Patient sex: F
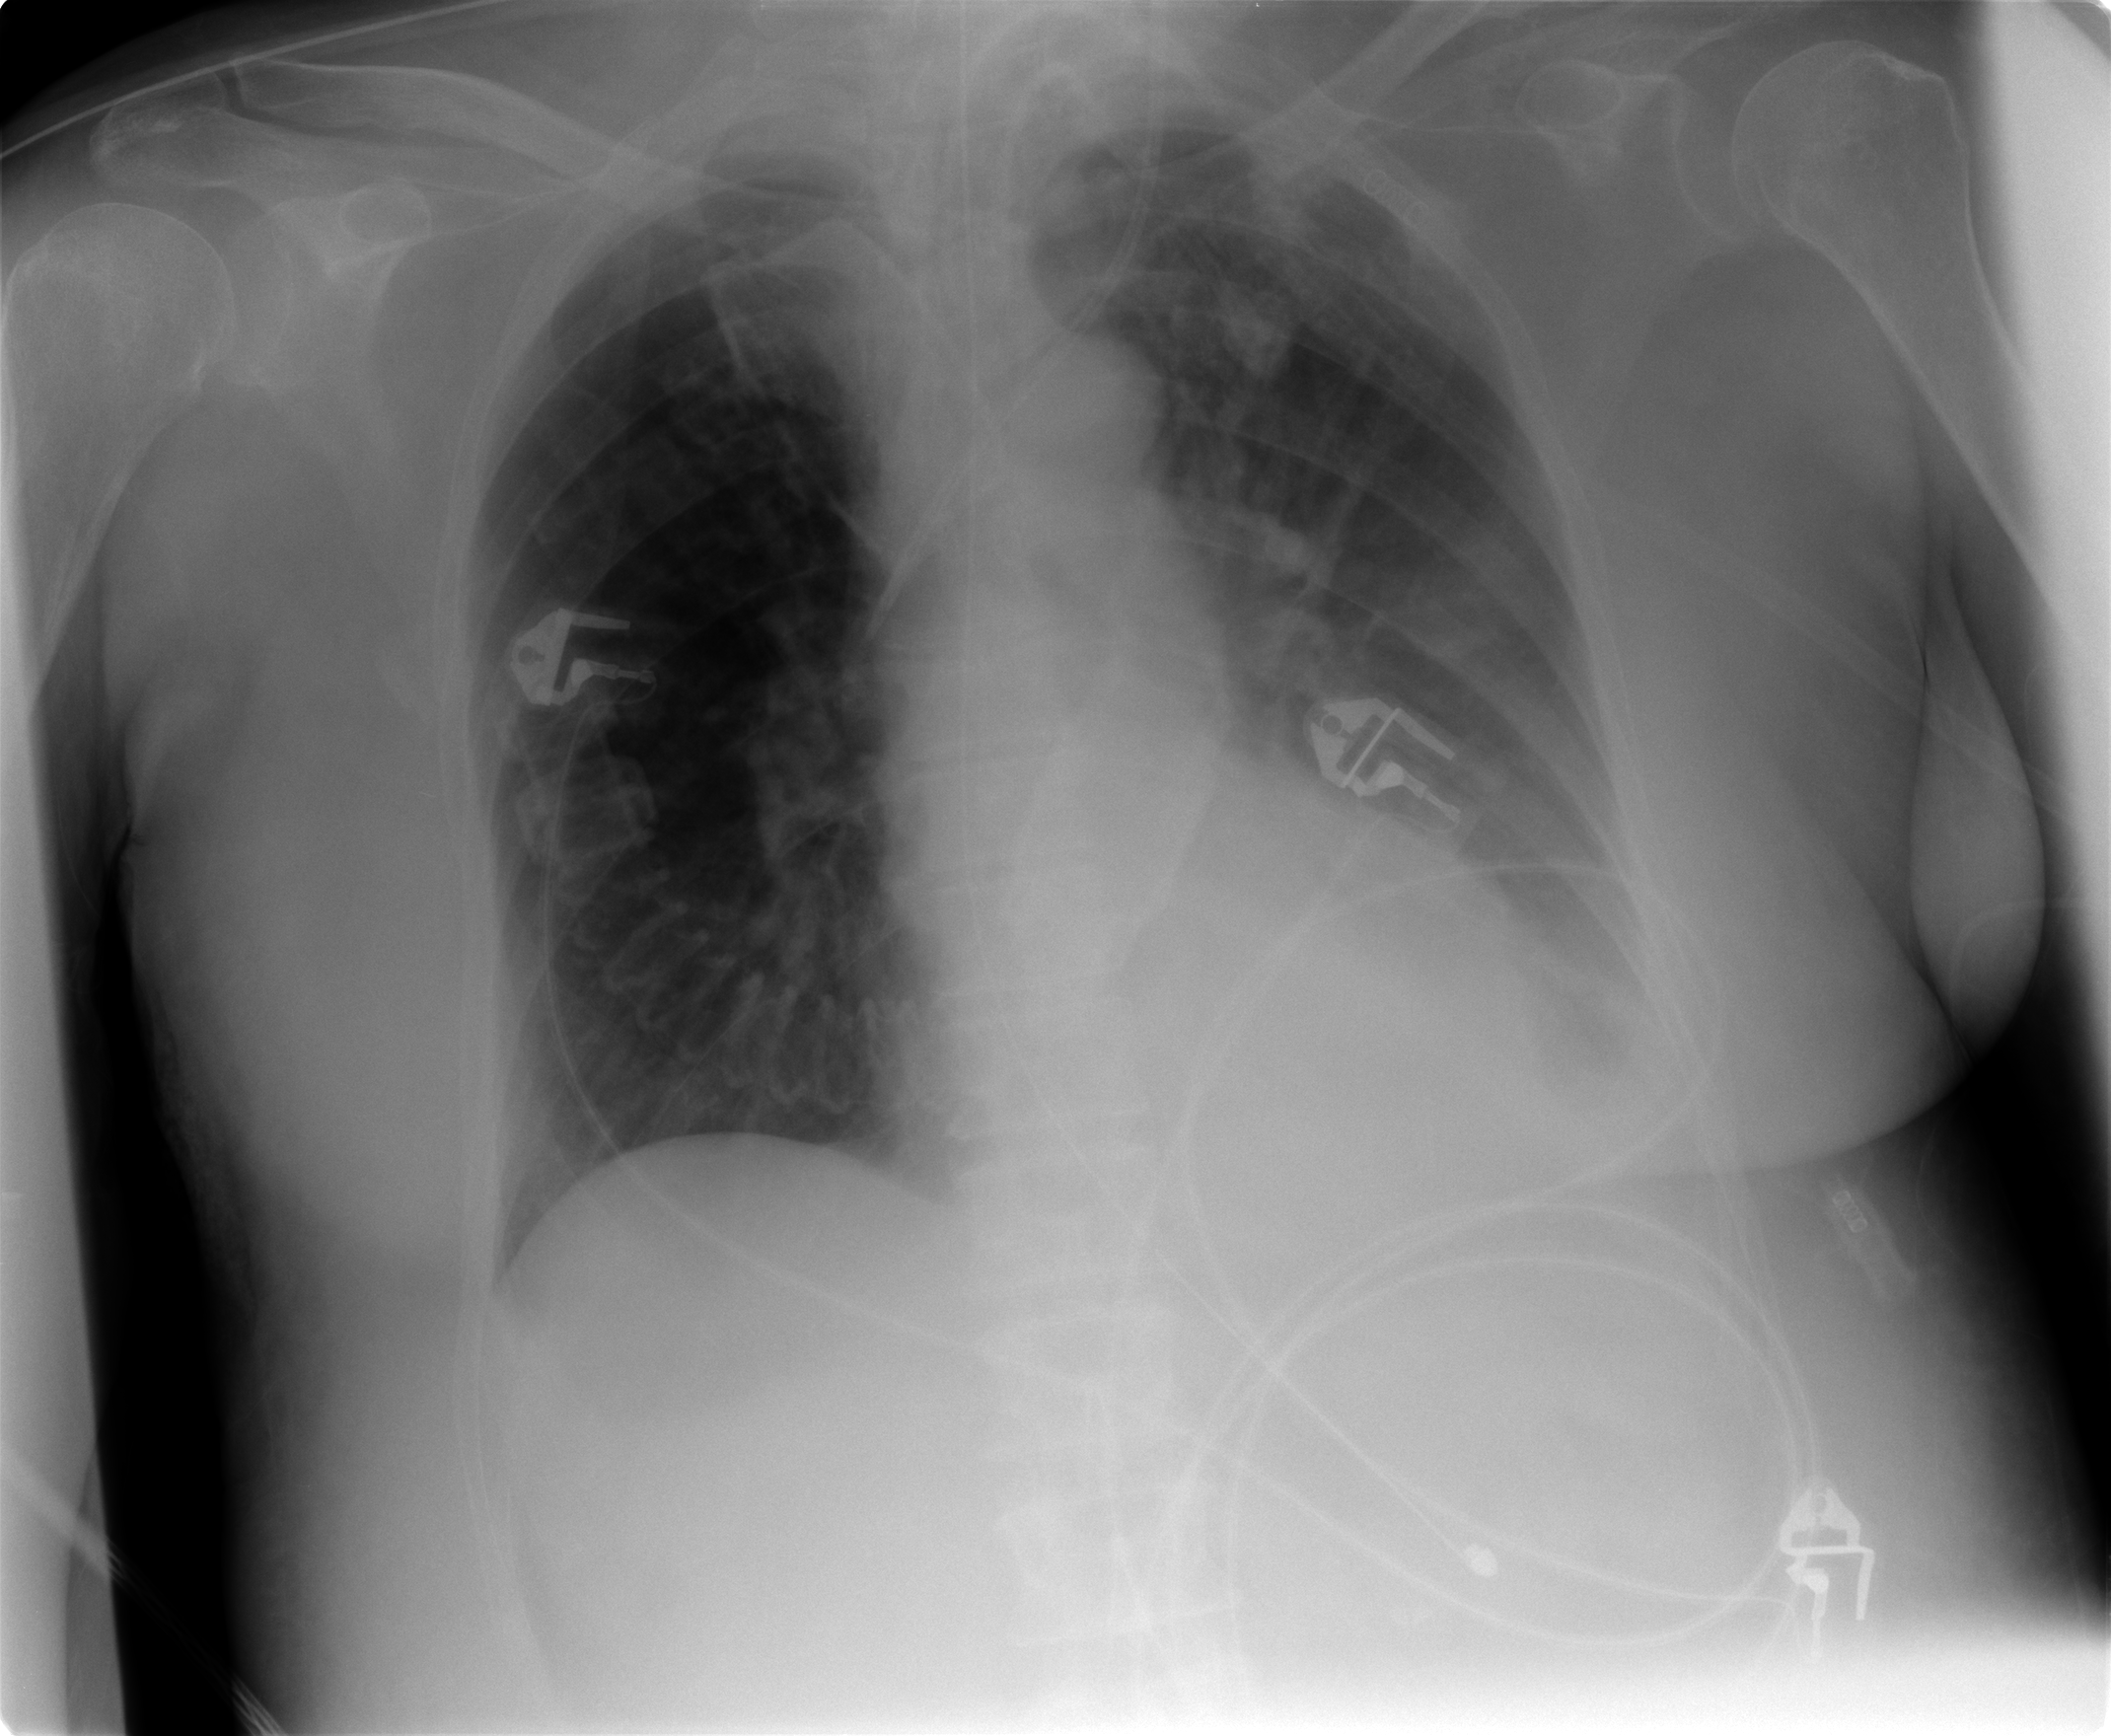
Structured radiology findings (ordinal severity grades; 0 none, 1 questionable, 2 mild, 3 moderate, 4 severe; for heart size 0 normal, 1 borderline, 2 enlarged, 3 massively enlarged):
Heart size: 0
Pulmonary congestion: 2
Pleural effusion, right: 0
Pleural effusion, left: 2
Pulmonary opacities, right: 1
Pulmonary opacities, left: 2
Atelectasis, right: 2
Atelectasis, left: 2